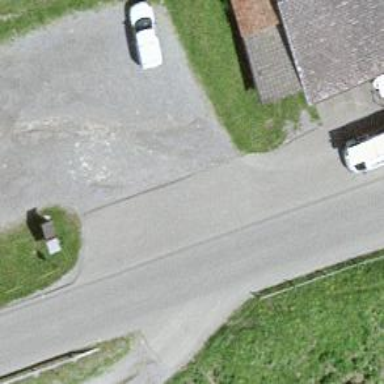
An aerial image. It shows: Fine gravel parking aisle that serves as service road.